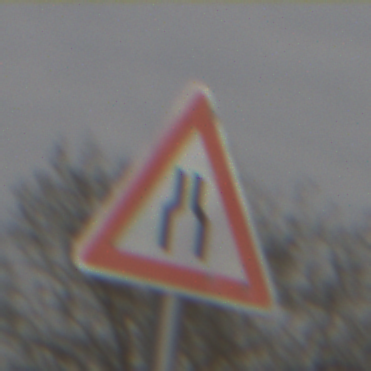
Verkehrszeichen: VerengteFahrbahn
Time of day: MorningAfternoon
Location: Outdoor (Suburban)
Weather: Overcast
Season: NotSpecified
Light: Natural